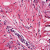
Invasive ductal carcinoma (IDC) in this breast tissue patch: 0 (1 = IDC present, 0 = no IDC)